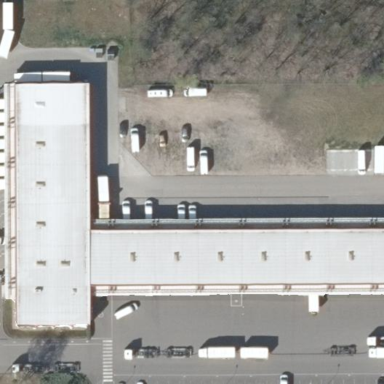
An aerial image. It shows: Commercial area with post depot.